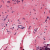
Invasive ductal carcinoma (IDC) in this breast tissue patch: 0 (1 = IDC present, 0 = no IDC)